Interaction volume radius: 5 \u00c5
Interaction volume height: 25 \u00c5
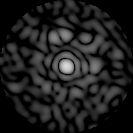
Disorder parameter: 0.8914